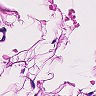
Metastatic tissue present: no